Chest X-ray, AP view. Patient: 28 years old, sex M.
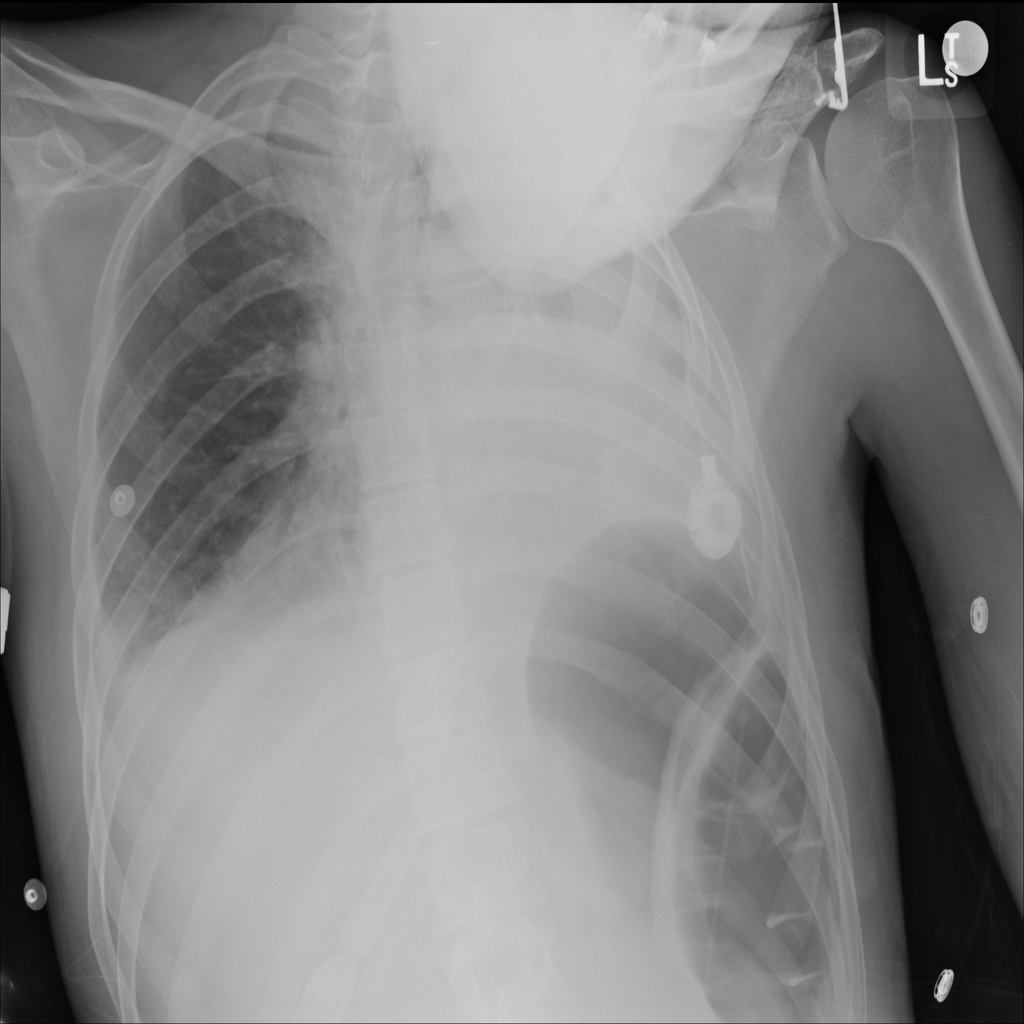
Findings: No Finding